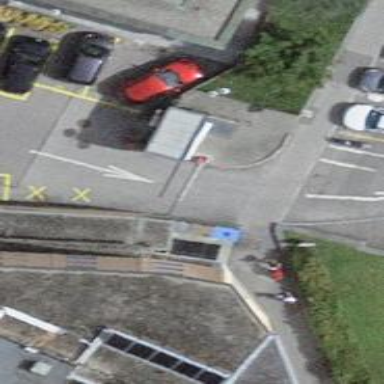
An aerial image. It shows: Lift gate barrier.